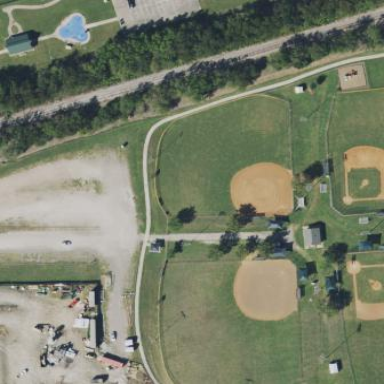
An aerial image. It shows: Baseball pitch for leisure land activities.